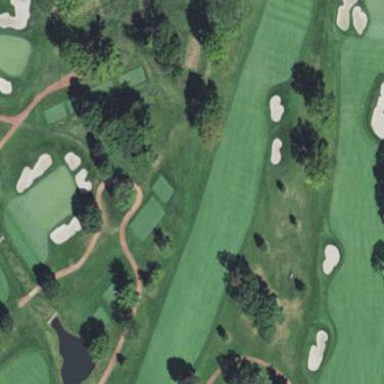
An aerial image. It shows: Well-maintained grassy area designated as golf fairway for the sport of golf. The grass is neatly mown.